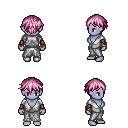
a pixel art fantasy rpg character, female body template, dark elf, purple skin, white robe, red pants, pink short bangs hairstyle, leather bracers, four views (front, back, left, right), 2x2 character sprite sheet, small pixel art, hard edges, no anti-aliasing